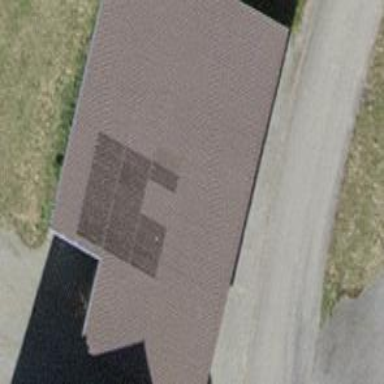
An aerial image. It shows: View of roof of building.